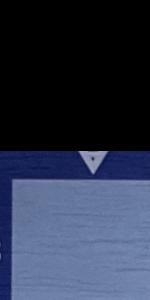
Label: Empty